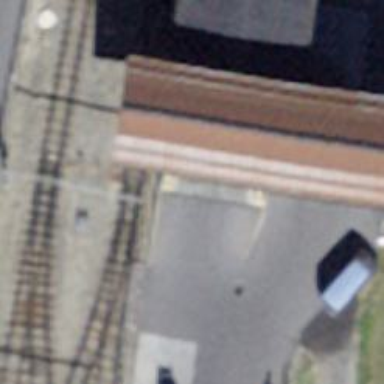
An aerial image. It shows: Railway switch.